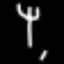
Label: fork